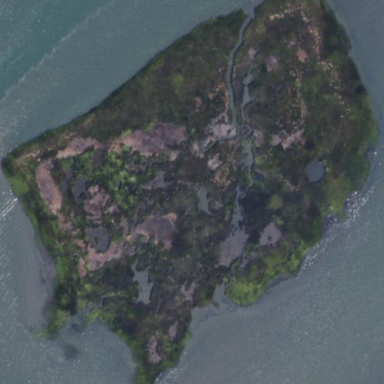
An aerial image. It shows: Islet along the natural coastline.